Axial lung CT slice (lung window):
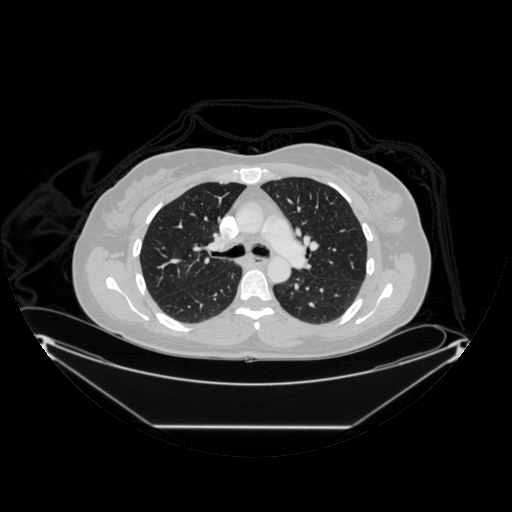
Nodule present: no